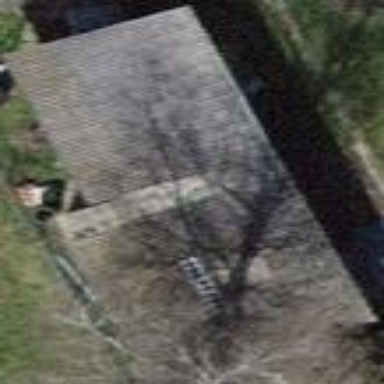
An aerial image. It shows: View of roof of building.